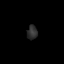
Tissue: lung
Cell type: Epithelial cells
Senescence score: 0.1986
Nuclear area (px): 144
Mean DAPI intensity: 46.243